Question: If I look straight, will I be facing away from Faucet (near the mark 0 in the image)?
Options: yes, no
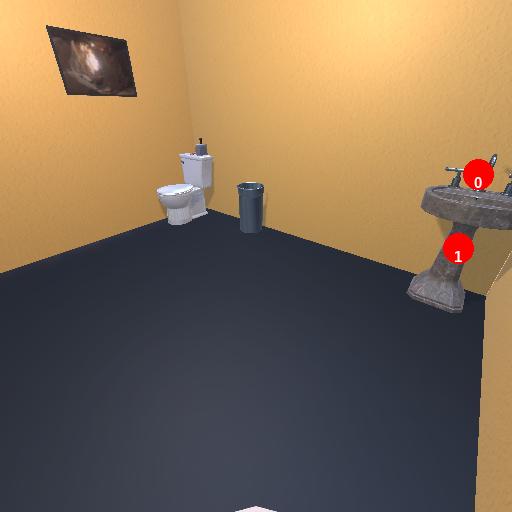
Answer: yes